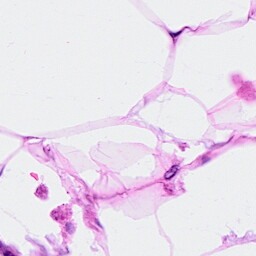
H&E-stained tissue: Breast